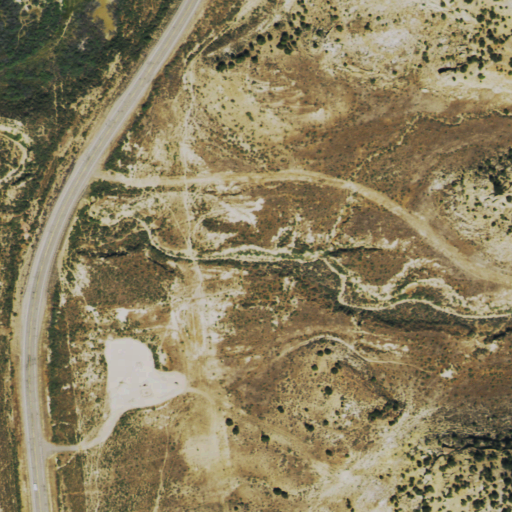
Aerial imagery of valley in Colorado named Vandamore Draw containing shrub, low intensity development, open development, woody wetlands, evergreen forest, and high intensity development